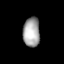
Tissue: lung
Cell type: T cells
Senescence score: 0.2126
Nuclear area (px): 481
Mean DAPI intensity: 165.786